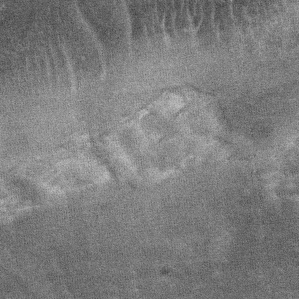
Label: frost